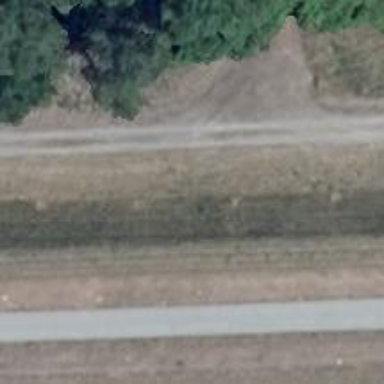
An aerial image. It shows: Gravel track with grade 2 tracktype.